Platform: macOS
Application: Chrome
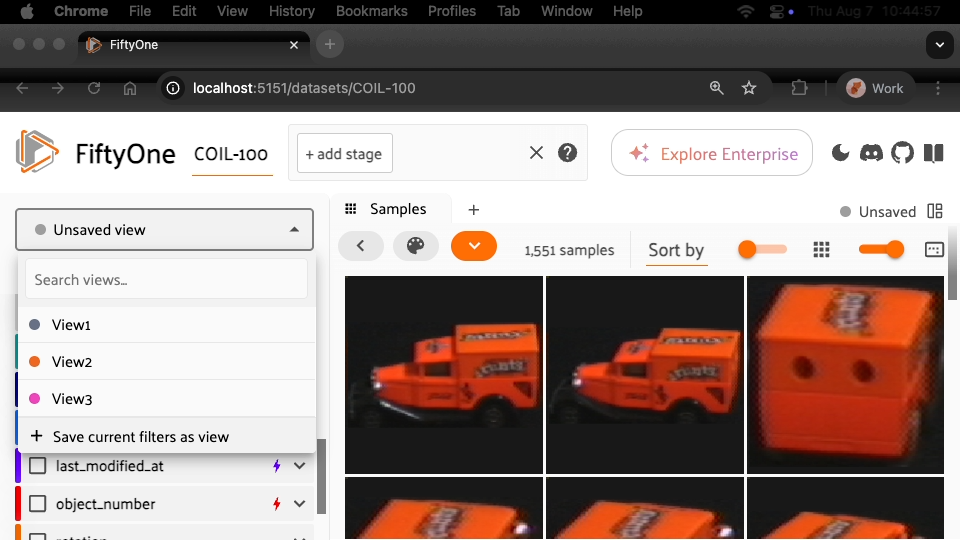
task_description: Save the current filters as a view on the dataset
action_type: click
element_info: Button
steps_since_start: 1